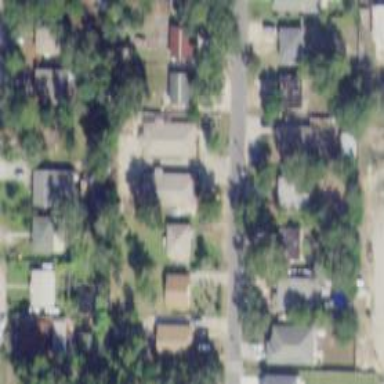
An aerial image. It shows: This residential area consists of single-family homes.